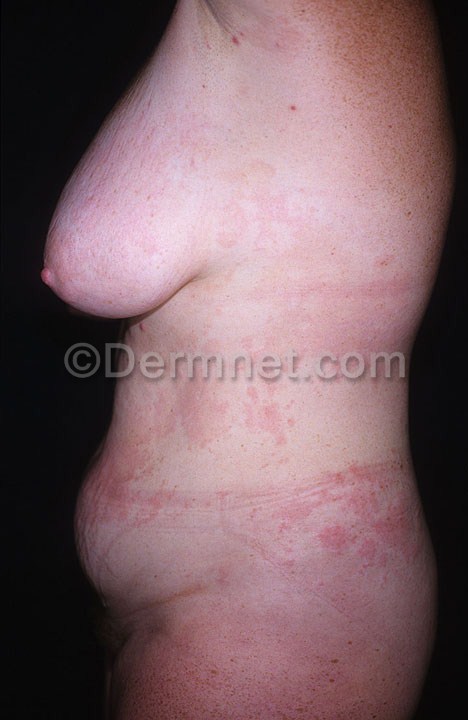
Disease: Urticaria Hives